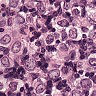
Metastatic tissue present: yes